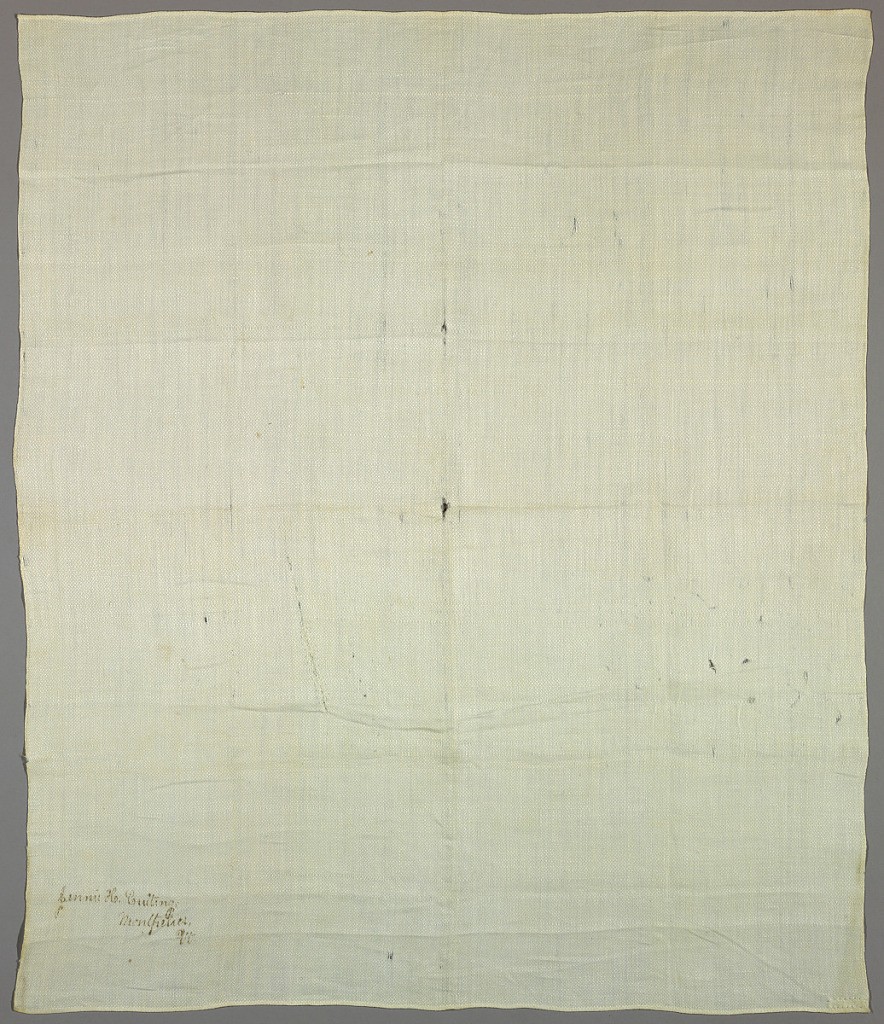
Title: Textile
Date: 19th century
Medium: linen Technique: hand woven
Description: Length of fine cream-colored linen has a small bird's eye pattern. Hemmed at ends.